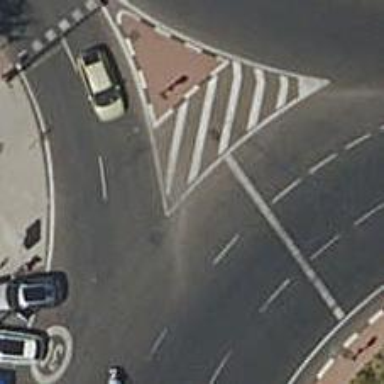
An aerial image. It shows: Road with traffic signals.